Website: apple
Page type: billing-address
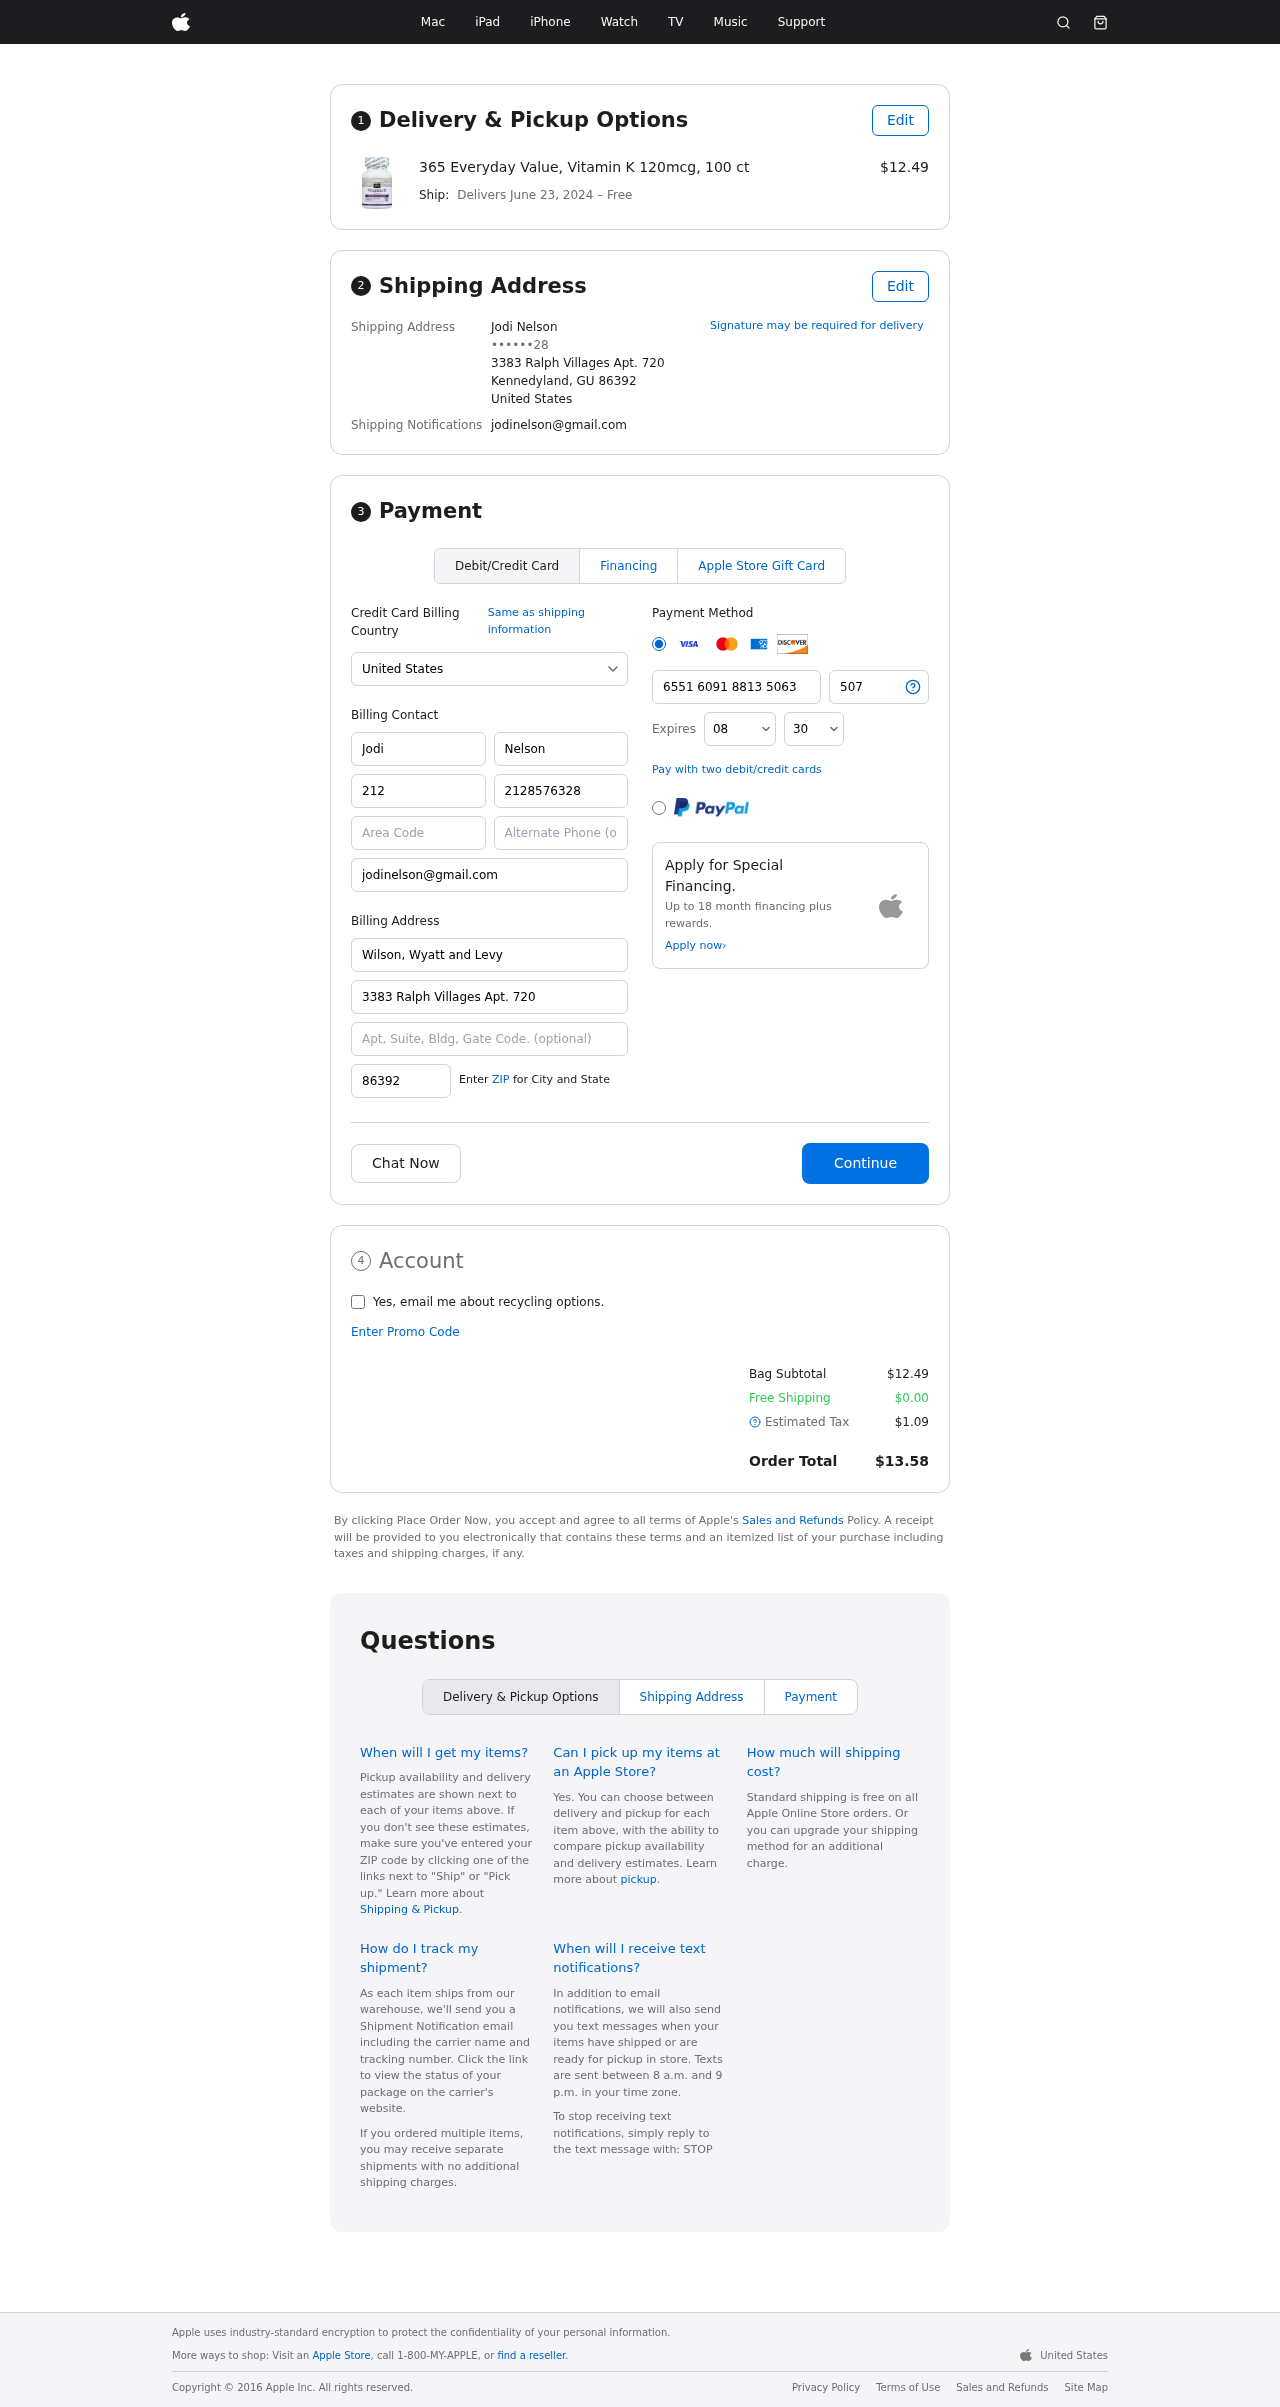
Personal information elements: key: PII_CARD_CVV
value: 507
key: PII_CARD_EXPIRY_MONTH
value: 08
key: PII_CARD_EXPIRY_YEAR
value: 30
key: PII_CARD_NUMBER
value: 6551 6091 8813 5063
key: PII_CITY_STATE_ZIP
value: Kennedyland, GU 86392
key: PII_COUNTRY
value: United States
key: PII_EMAIL
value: jodinelson@gmail.com
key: PII_FULLNAME
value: Jodi Nelson
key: PII_STREET
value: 3383 Ralph Villages Apt. 720
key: PII_PHONE_MASKED
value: ••••••28
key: PII_BILLING_FIRSTNAME
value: Jodi
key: PII_BILLING_LASTNAME
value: Nelson
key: PII_BILLING_PHONE_AREA
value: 212
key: PII_BILLING_PHONE
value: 2128576328
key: PII_BILLING_EMAIL
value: jodinelson@gmail.com
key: PII_BILLING_COMPANY
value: Wilson, Wyatt and Levy
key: PII_BILLING_STREET
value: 3383 Ralph Villages Apt. 720
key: PII_BILLING_POSTCODE
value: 86392
Product elements: key: PRODUCT1_NAME
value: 365 Everyday Value, Vitamin K 120mcg, 100 ct
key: PRODUCT1_PRICE
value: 12.49
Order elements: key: ORDER_DELIVERY_DATE
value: June 23, 2024
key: ORDER_SUBTOTAL
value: $12.49
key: ORDER_SHIPPING_COST
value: $0.00
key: ORDER_TAX
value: $1.09
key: ORDER_TOTAL
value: $13.58